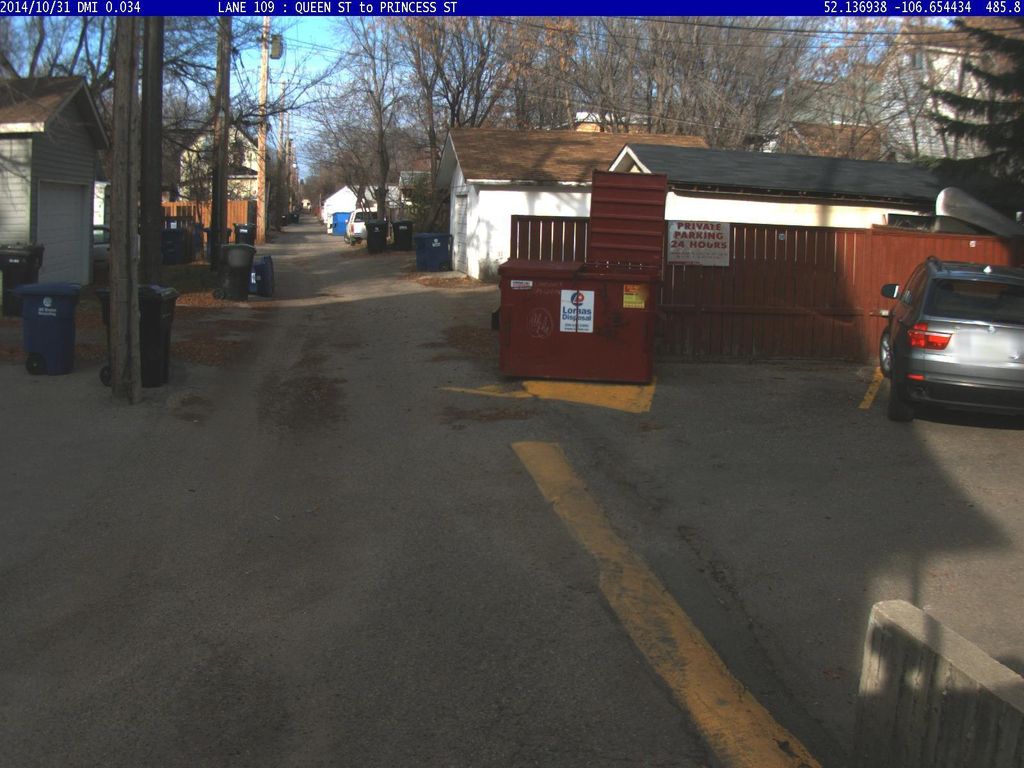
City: saskatoon